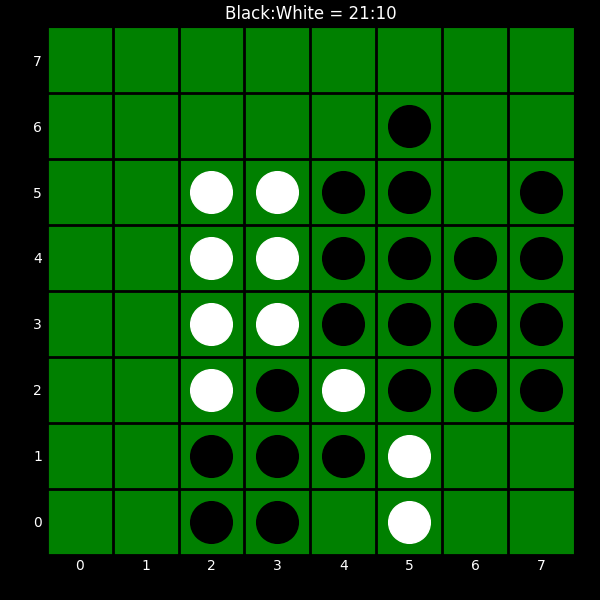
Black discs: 21
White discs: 10